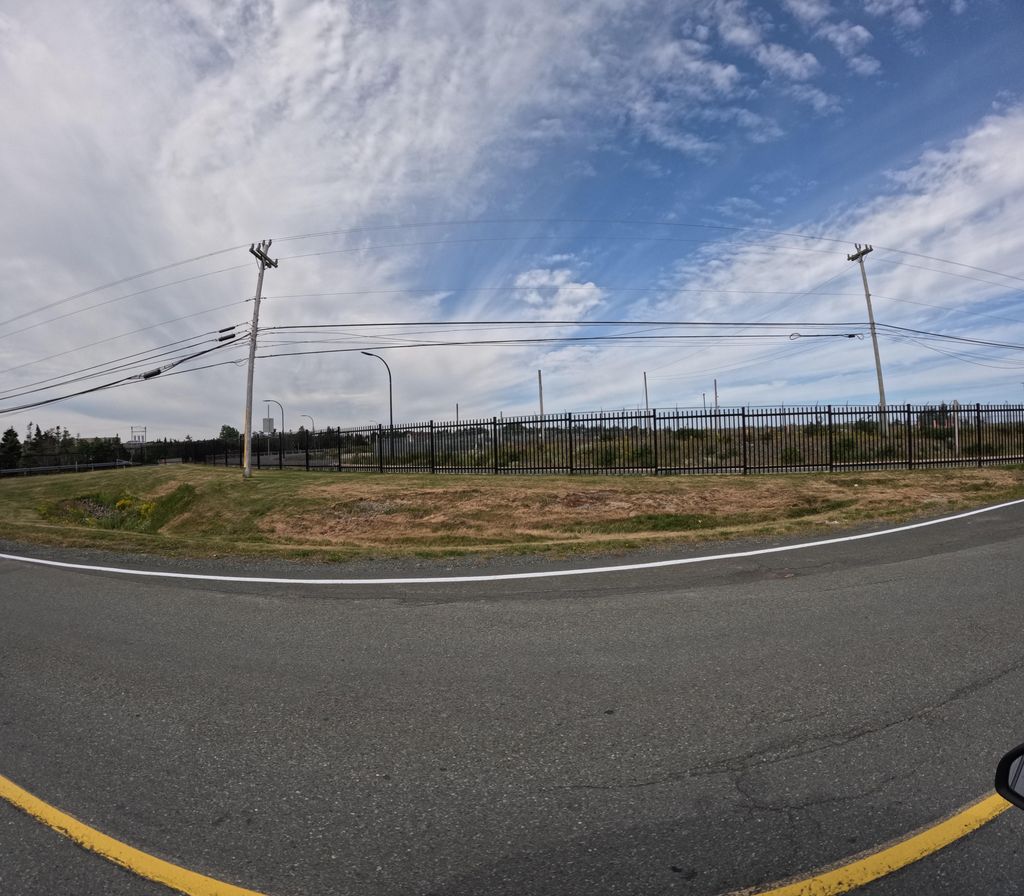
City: st_johns